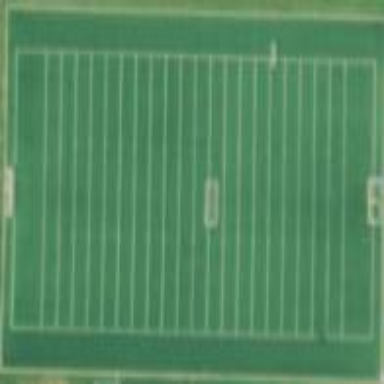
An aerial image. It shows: American football pitch.